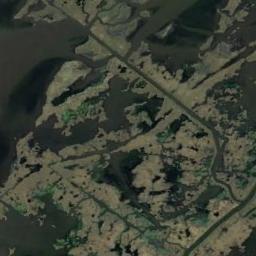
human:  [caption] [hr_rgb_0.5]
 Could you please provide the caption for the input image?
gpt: There are several scattered trees in the middle of this wetland .

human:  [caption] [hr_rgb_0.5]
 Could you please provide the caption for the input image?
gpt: There are many roads of different lengths in the wetlands .

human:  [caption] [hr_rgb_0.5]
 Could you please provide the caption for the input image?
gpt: The river surface in a wetland is covered with large green and brown mixed dense vegetation .

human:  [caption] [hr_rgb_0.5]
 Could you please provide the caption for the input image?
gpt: The wetland consists of bare land, Green plants and water .

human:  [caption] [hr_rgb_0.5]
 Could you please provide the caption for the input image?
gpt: There are many water areas on the wetland .